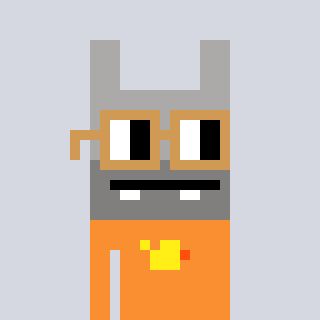
a pixel art character with square brown glasses, a rabbit-shaped head and a orange-colored body on a cool background